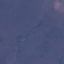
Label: HerbaceousVegetation